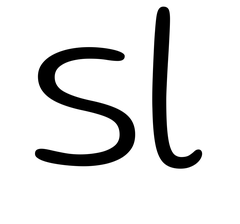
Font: Gluten_ExtraLight